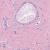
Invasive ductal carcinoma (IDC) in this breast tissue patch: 1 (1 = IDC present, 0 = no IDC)